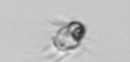
Label: Mesodinium